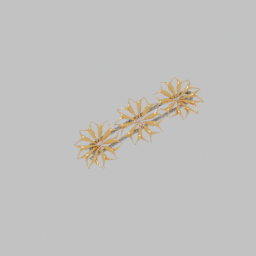
Label: decoration